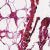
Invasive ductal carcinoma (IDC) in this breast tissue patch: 0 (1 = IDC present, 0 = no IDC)